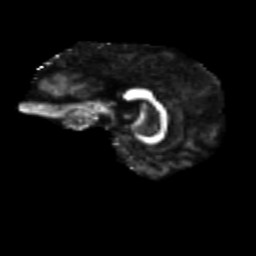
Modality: FA
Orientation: sagittal
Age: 68
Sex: male
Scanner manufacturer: siemens
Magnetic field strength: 3 T
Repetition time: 4.71 s
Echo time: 0.0906 s